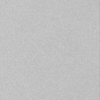
Label: dusty